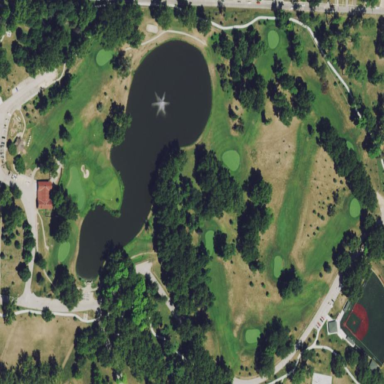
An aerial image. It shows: Golf course surrounded by greenery.